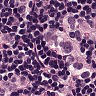
Metastatic tissue present: yes